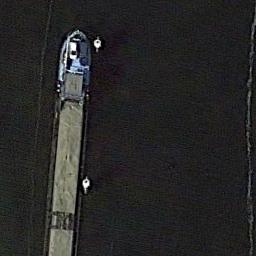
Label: ship